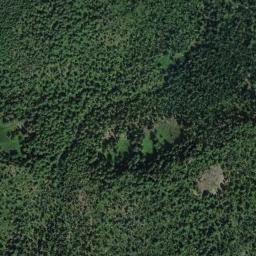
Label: forest